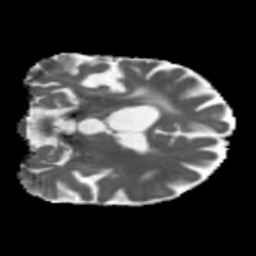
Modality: MD
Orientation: coronal
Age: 63
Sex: female
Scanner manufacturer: siemens
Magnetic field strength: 3 T
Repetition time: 5.47 s
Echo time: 0.0854 s